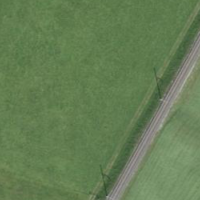
EUNIS habitat code: 24
Species observed at this site:
Clinopodium vulgare
Viola lutea